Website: walmart
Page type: receipt
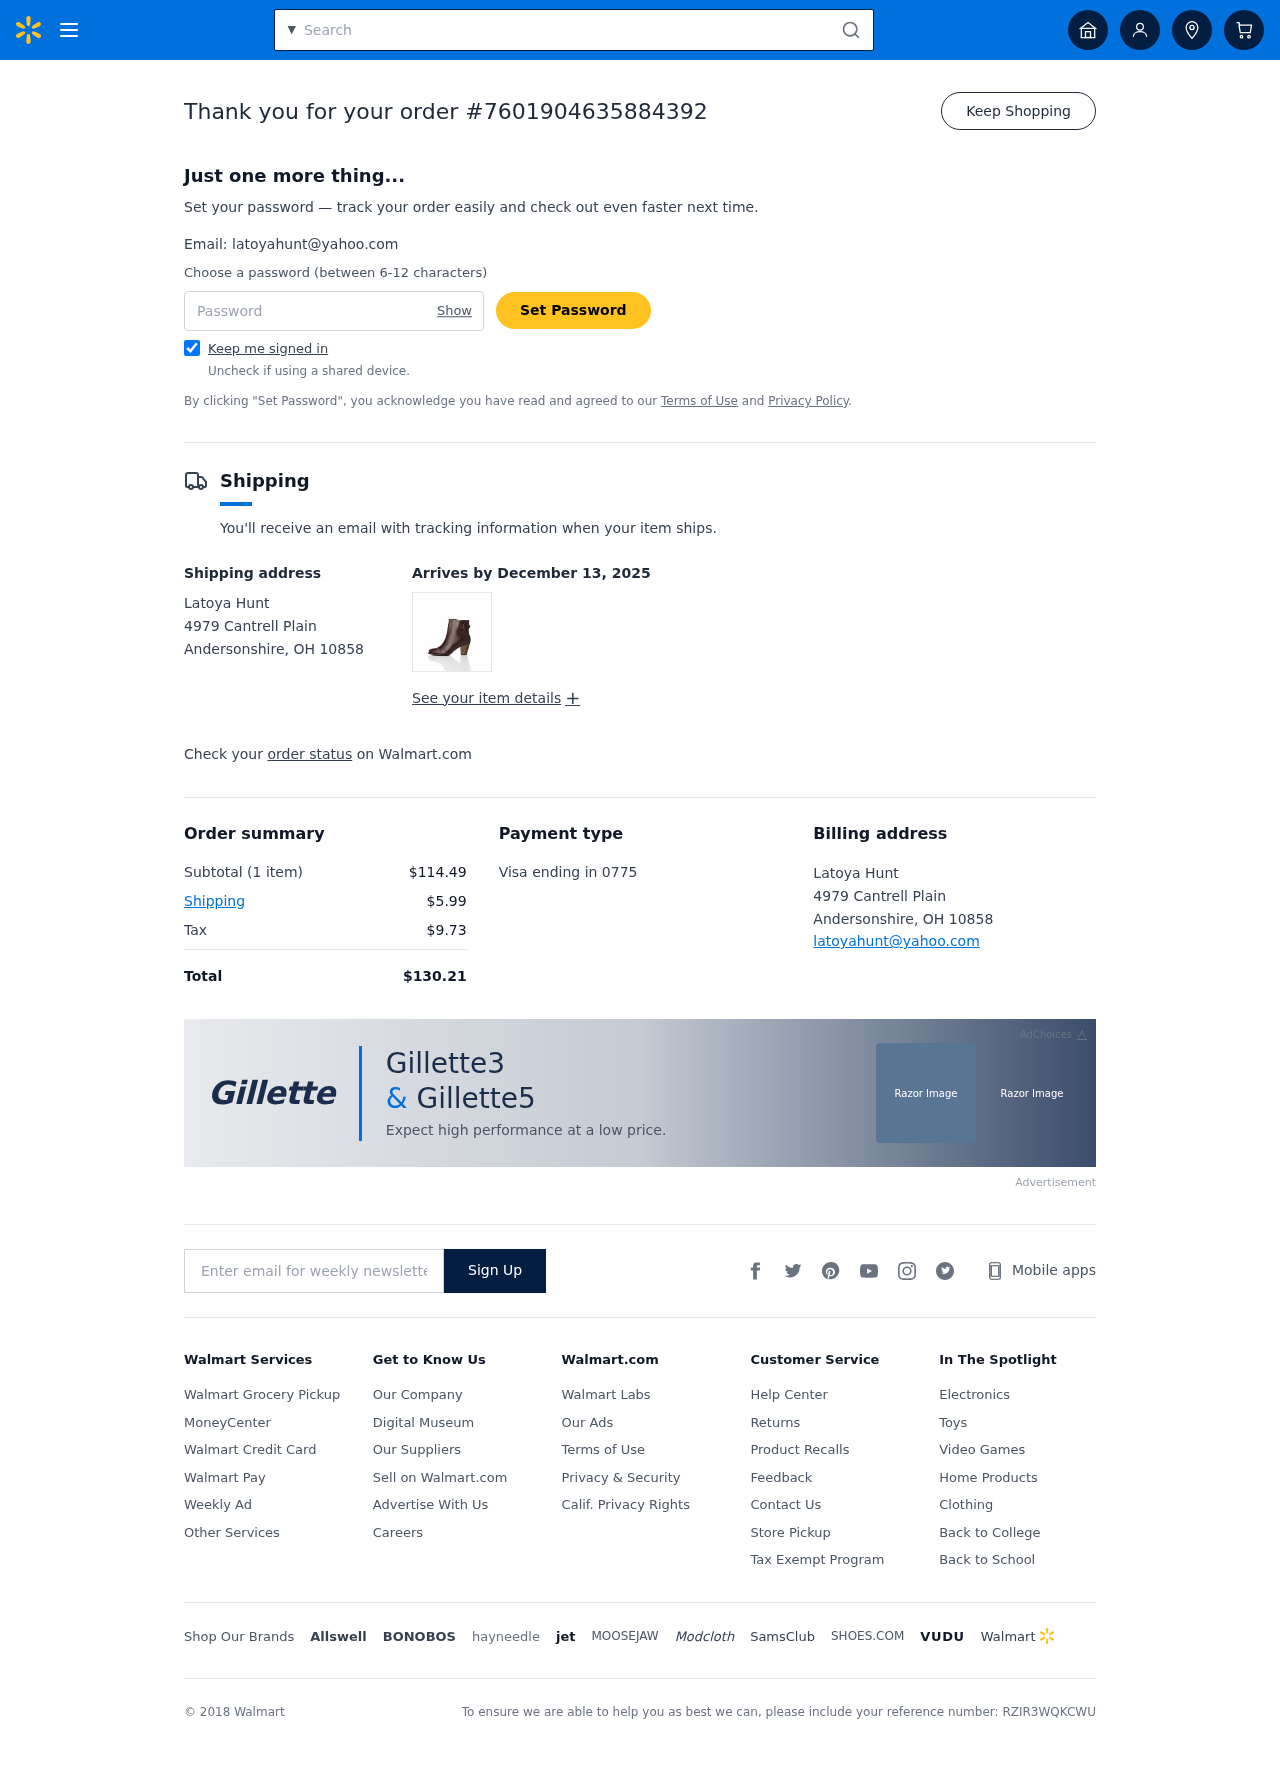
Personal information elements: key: PII_CARD_LAST4
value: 0775
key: PII_CARD_TYPE
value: Visa
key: PII_CITY_STATE_ZIP
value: Andersonshire, OH 10858
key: PII_EMAIL
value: latoyahunt@yahoo.com
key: PII_FULLNAME
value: Latoya Hunt
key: PII_STREET
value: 4979 Cantrell Plain
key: PII_FULLNAME2
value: Latoya Hunt
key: PII_CITY
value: Andersonshire
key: PII_STATE_ABBR
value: OH
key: PII_POSTCODE
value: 10858
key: PII_POSTCODE_FULL
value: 10858
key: PII_CITY_STATE
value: Andersonshire, OH
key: PII_POSTCODE_NUMERIC
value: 10858
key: PII_EMAIL2
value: latoyahunt@yahoo.com
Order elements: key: ORDER_ID
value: #7601904635884392
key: ORDER_DELIVERY_DATE
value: December 13, 2025
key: ORDER_NUM_ITEMS
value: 1 item
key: ORDER_SUBTOTAL
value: $114.49
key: ORDER_SHIPPING_COST
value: $5.99
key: ORDER_TAX
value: $9.73
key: ORDER_TOTAL
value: $130.21
Search elements: key: HEADER_SEARCH
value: Search